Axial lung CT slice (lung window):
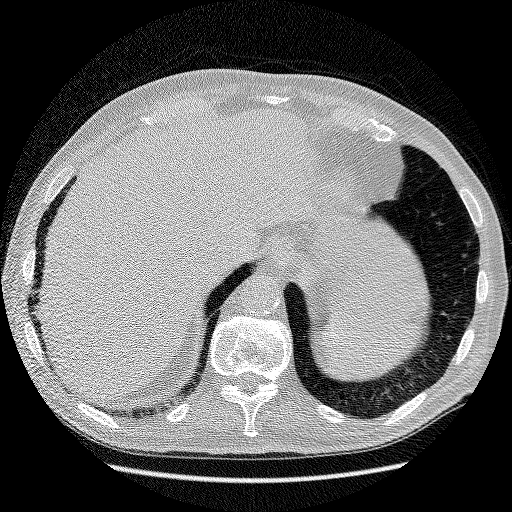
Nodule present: no